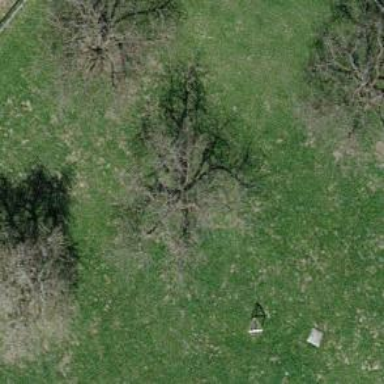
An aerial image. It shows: Agricultural area with broadleaved deciduous trees.